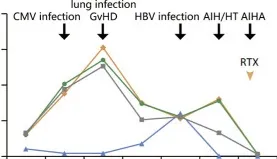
Subsequently, CD8+ T cells continued to increase, and GvHD developed, while CD4+ T cells remained at a low level after transplantation; (B, C) B cell antigens and immunoglobulins: B cells increased, and immunoglobulins decreased within 1 year after transplantation. Subsequently, B cells decreased while immunoglobulins increased.
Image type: pathology (immunostaining)